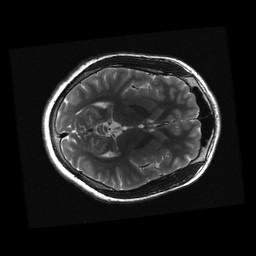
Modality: T2w
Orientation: axial
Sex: male
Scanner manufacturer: ge
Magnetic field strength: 3 T
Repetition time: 5 s
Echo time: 0.1007 s